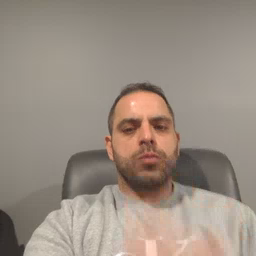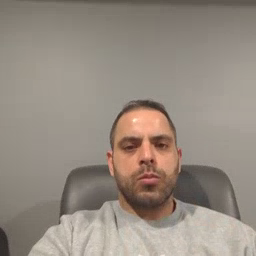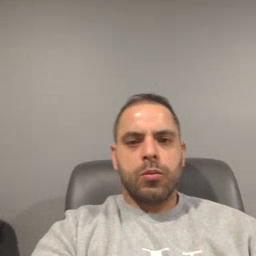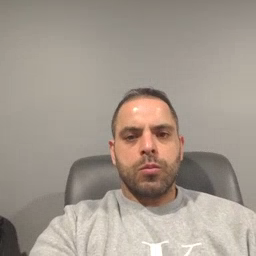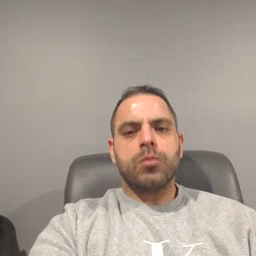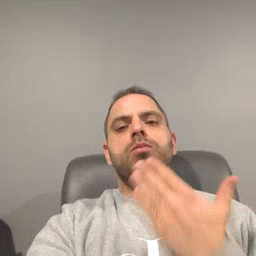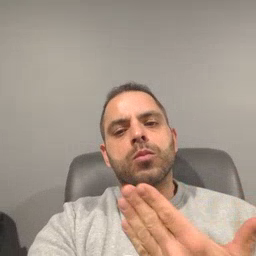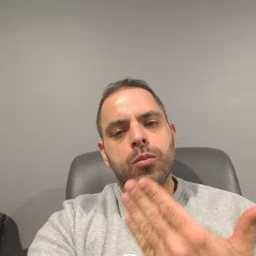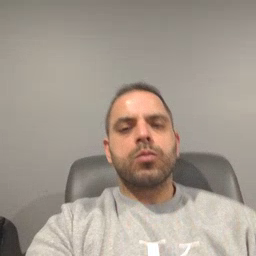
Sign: thankyou